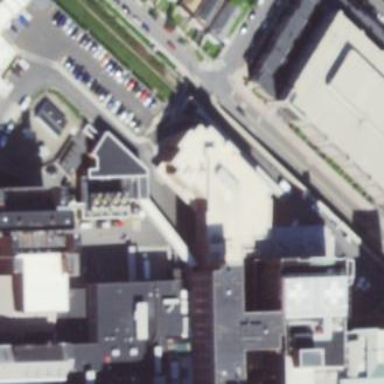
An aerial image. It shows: Hospital building.